Question: I have variables in Matlab workspace, which consists of coordinates of nonzero pixels of image.

From that variable stored, i want to read row by column to define x1, x2, y1, y2 values so that i can apply to my equation.
For example on the first loop:
'''
x1=127, y1=38
x2=128, y2=38
'''
Second loop (which its stepsize is 1):
'''
x1=128, y1=38
x2=129, y2=38
'''
These are the code that i thought of but i know it won't work.
'''
%r is for the row values, and c is for the column values.%
coordinates = [r, c];
%To define the size of my coordinates%
num_rows = size(coordinates,1);
num_cols = size(coordinates,2);
%To calculate the slopes using row-column values%
for x1 = 1:num_rows
for y1 = 1:num_cols
for x2 = 2:num_rows
for y2 = 2:num_cols
%Calculate M%
M = (y2-y1)/(x2-x1);
end
end
end
end
'''
How can i define the values x1,x2,y1,y2 by using nested for loop? so that i can use my x1,x2,y1,y2 in my equation slopes = (y2-y1)/(x2-x1).
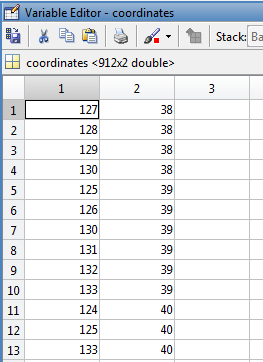
Answer: From my understanding, your 'coordinates' matrix will have only 2 columns where column 1 represents 'x' coordinates and column 2 represents corresponding 'y' coordinates. In that case you can find the slope matrix simply by-
'''
coordinates = [r, c];
num_rows = size(coordinates,1);
shiftedCoordinates = coordinates(2:num_rows,:);
diffMat = shiftedCoordinates-coordinates(1:num_rows-1,:);
slopeMat = diffMat(:,2)./diffMat(:,1);
'''
'slopeMat' is the matrix which you want ('M')